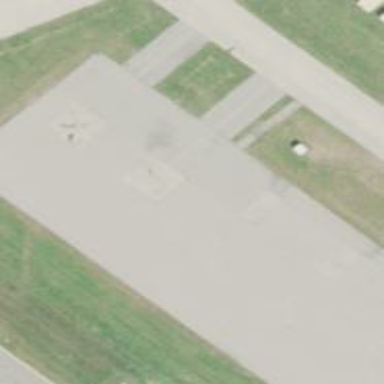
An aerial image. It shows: Image of taxiway at airport.